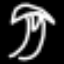
Label: palm tree